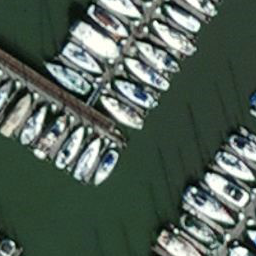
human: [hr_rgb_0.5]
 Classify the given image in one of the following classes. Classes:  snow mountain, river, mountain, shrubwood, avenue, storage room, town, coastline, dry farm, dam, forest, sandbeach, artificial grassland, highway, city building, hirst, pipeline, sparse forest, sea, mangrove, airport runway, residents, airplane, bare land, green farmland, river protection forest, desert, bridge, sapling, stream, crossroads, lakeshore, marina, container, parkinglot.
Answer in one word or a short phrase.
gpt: marina